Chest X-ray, AP view. Patient: 38 years old, sex F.
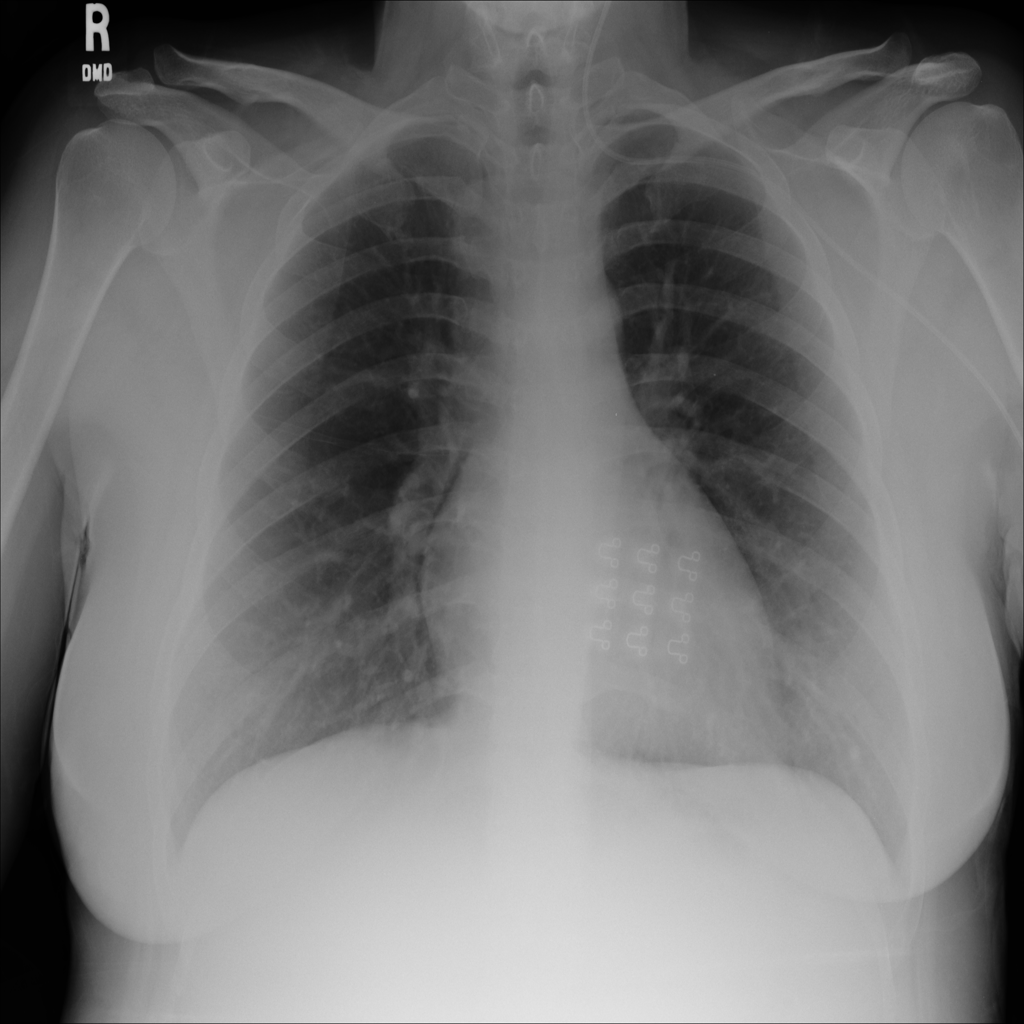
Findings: No Finding